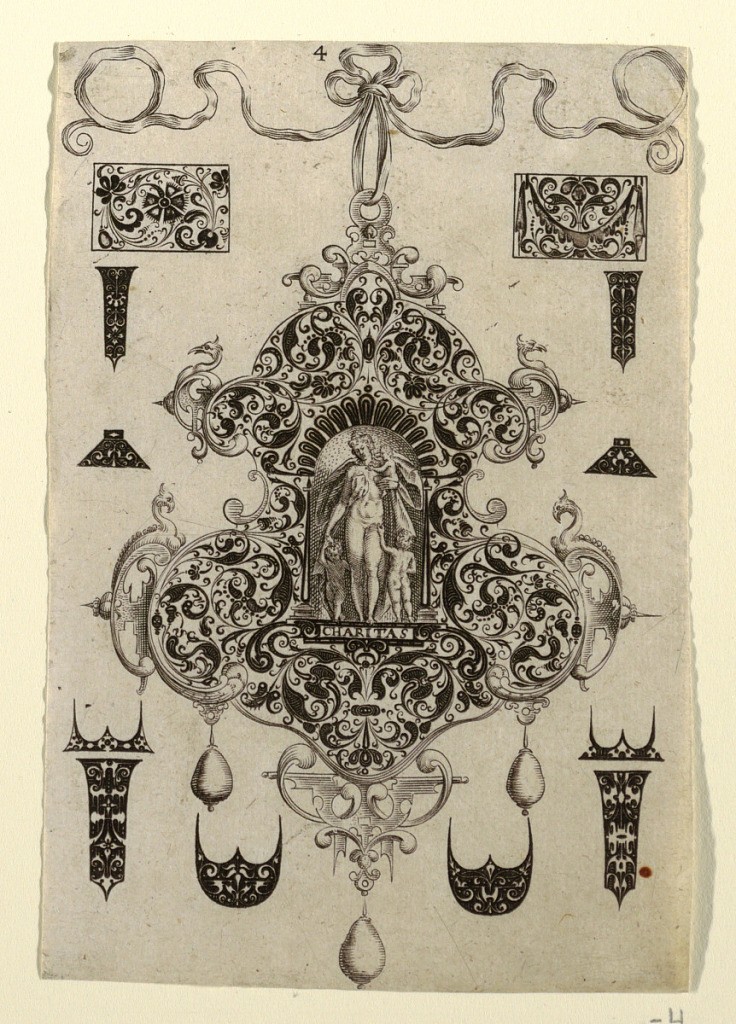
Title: Plate 4, from a series of eight pendant designs with the cardinal virtues
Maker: Johann Theodor de Bry, German, 1561 - 1623
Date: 1616–1623
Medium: Engraving on paper
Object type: Print
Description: Pendant design with scroll motifs and hanging pearls.  Central Image:  Figure of Charity next to a child and  Two Saints (?)   Inscribed below: "CHARITAS".   Surrounding the pendant are blackwork ornament designs for enamelists, mostly showing possibilities for the top and sides of rings.   (Matted with 6161.1/3.2000)